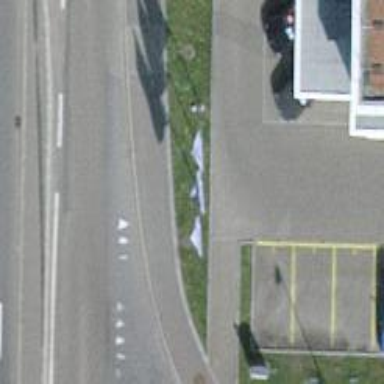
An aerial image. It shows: Advertising flag is displayed.